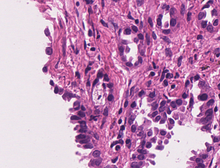
Tumor epithelial tissue: yes
Tumor-associated stroma tissue: yes
Normal tissue: no